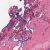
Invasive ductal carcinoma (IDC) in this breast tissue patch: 0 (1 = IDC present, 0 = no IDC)